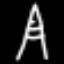
Label: The Eiffel Tower